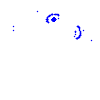
Particle: electron